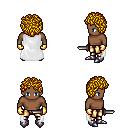
a pixel art fantasy rpg character, male body template, human, dark skin, white cape, gold greaves, blonde curly afro hairstyle, gold gloves, metal boots, dagger, four views (front, back, left, right), 2x2 character sprite sheet, small pixel art, hard edges, no anti-aliasing